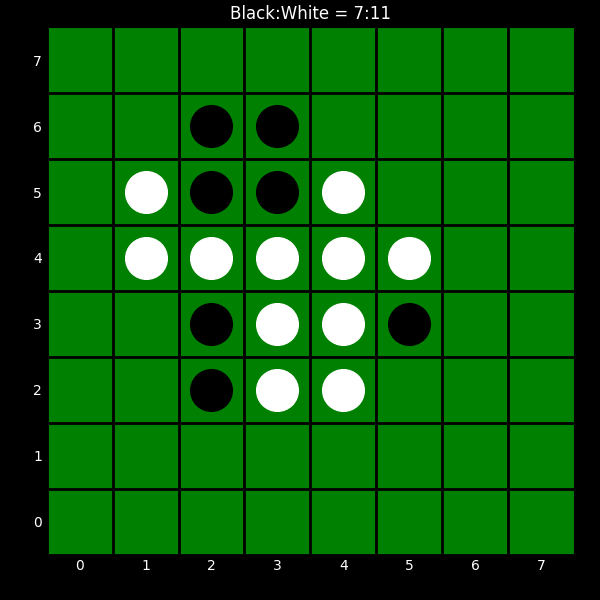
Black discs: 7
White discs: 11